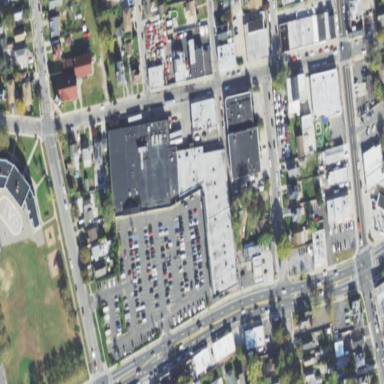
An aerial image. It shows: Retail area.